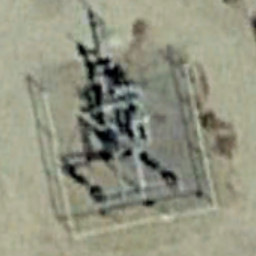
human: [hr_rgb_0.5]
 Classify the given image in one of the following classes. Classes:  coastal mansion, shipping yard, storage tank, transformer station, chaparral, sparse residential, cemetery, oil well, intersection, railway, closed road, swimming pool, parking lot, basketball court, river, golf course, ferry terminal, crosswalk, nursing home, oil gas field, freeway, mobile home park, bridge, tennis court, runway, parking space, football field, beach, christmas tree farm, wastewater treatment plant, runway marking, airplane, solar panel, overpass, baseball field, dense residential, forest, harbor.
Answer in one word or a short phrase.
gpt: oil well